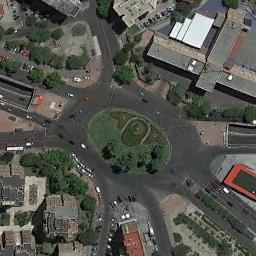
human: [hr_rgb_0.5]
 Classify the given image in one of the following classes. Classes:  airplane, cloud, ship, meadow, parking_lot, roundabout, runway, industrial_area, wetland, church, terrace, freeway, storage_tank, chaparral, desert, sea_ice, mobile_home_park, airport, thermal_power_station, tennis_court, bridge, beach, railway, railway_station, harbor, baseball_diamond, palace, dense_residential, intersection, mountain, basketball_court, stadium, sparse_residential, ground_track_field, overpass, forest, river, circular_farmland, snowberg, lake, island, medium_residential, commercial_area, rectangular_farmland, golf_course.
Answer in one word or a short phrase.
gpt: roundabout